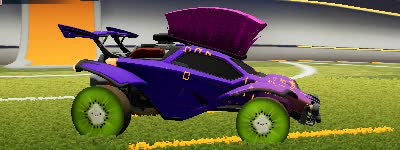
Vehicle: octane